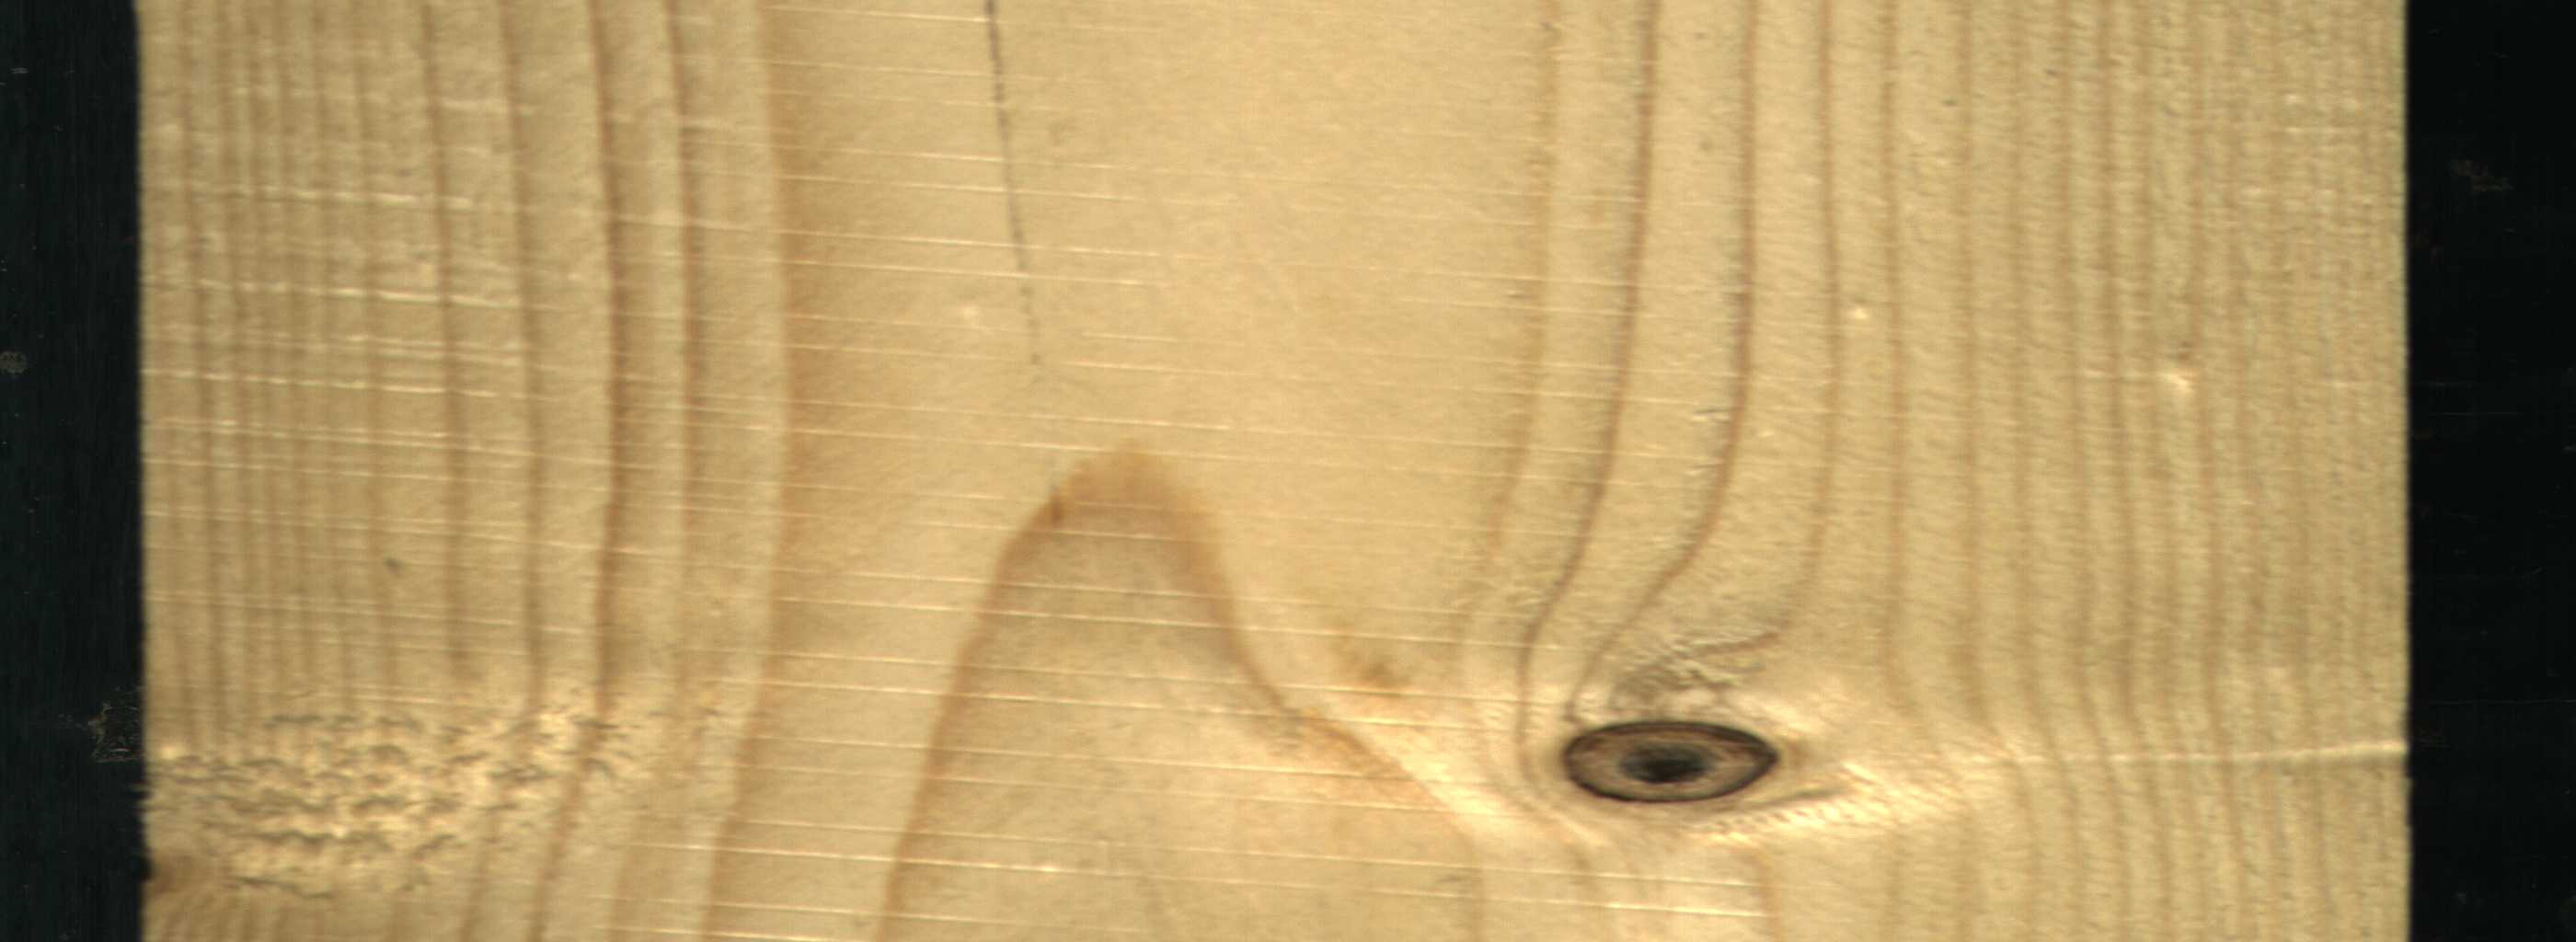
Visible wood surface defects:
Dead_Knot